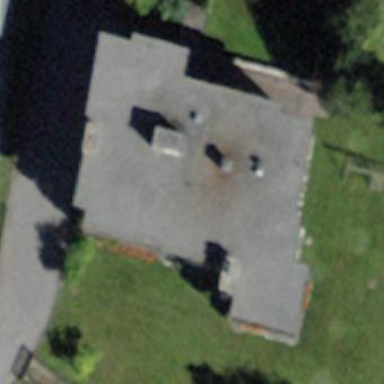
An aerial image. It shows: Building with flat roof.